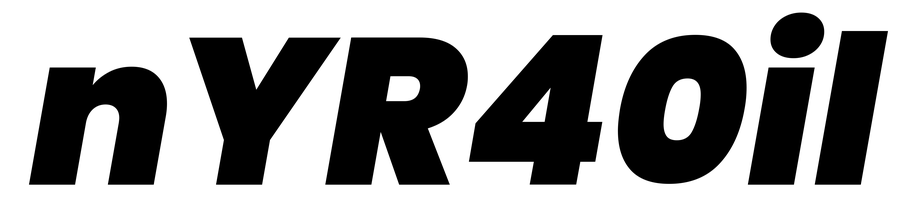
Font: Poppins-BlackItalic